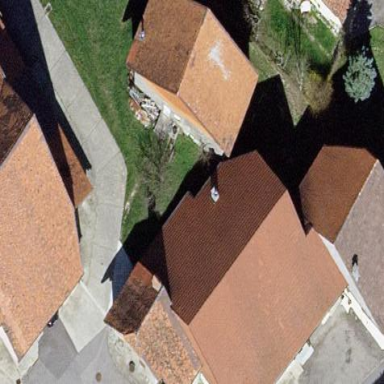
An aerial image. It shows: Residential building.